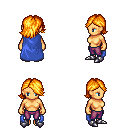
a pixel art fantasy rpg character, female body template, human, tanned skin, blue cape, magenta pants, light blonde swoop hairstyle, metal boots, four views (front, back, left, right), 2x2 character sprite sheet, small pixel art, hard edges, no anti-aliasing